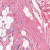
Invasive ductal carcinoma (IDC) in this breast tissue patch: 0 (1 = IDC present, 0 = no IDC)